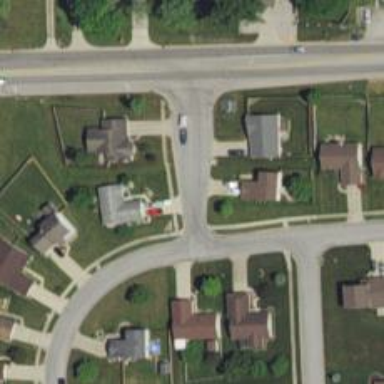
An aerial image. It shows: Residential road with separate sidewalk.